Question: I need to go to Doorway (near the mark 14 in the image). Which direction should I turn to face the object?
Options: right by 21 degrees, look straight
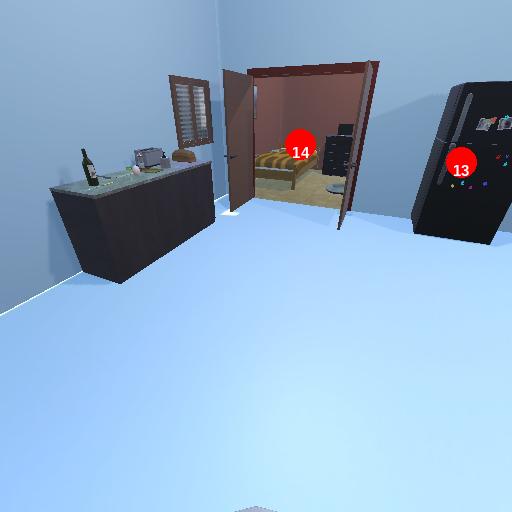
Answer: right by 21 degrees